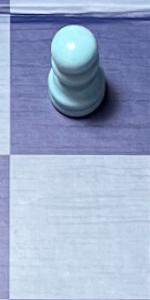
Label: Empty